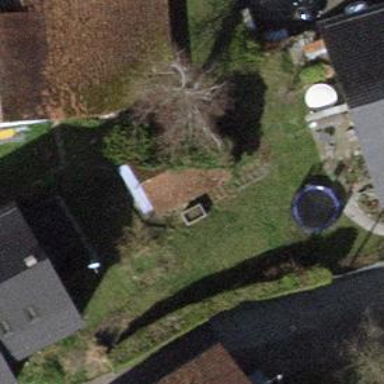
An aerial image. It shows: Shed.